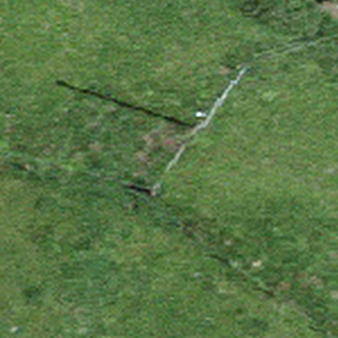
Label: other